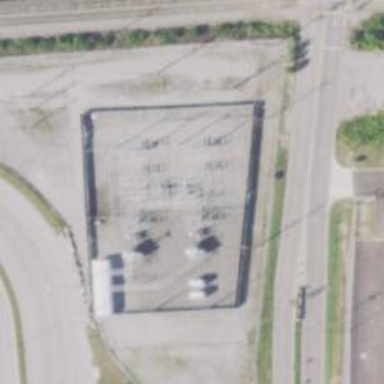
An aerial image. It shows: Power pole.